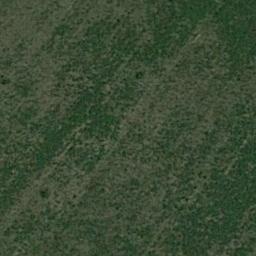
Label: meadow